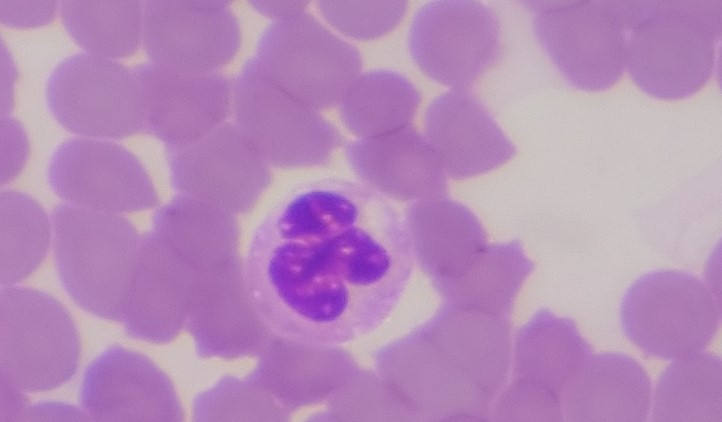
White blood cell type: Neutrophil